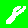
Digit: 8